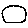
Label: moon